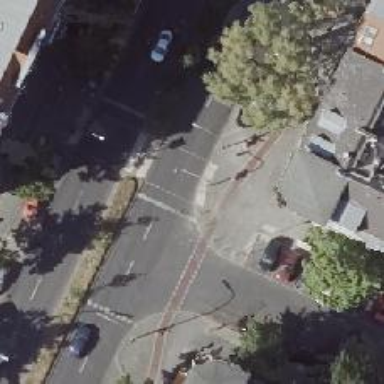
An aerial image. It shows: Secondary road with asphalt surface. There is parallel on-kerb parking lane on the right and cycle track on the right side.